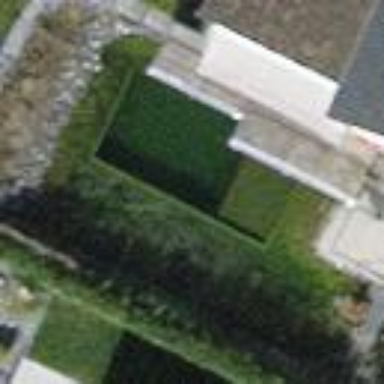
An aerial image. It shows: Swimming pool located in leisure land.